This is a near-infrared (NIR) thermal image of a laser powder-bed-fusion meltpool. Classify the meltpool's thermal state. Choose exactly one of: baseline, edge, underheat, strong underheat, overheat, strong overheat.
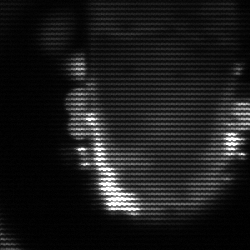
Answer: baseline